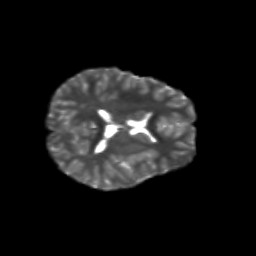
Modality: T2w
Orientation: axial
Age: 9
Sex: female
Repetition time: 9.512 s
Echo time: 0.089 s